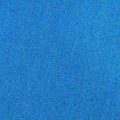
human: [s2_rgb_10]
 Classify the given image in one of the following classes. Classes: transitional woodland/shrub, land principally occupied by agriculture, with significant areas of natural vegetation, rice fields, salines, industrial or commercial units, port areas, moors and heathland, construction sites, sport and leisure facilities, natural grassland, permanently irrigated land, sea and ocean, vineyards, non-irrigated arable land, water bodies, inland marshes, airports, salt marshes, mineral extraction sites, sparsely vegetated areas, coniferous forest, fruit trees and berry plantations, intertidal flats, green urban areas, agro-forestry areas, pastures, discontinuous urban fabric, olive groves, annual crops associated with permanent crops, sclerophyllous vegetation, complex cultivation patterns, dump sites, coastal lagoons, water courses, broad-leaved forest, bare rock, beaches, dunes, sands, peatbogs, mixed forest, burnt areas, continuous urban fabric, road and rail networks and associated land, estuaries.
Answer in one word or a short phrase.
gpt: sea and ocean